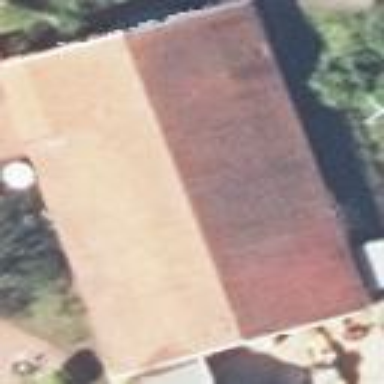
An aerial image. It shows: Gabled building.